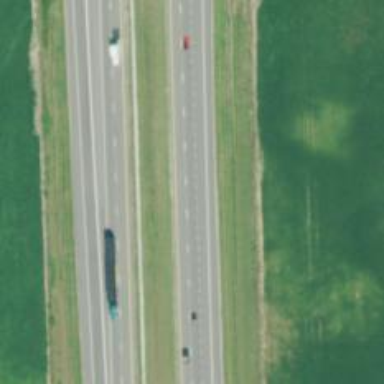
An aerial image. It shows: Asphalt motorway.